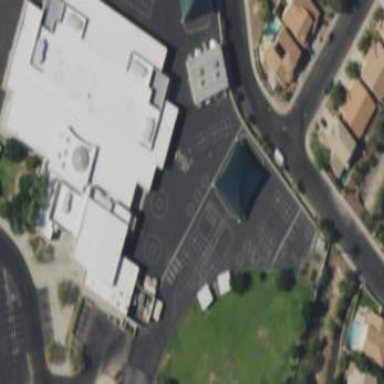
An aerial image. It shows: School.